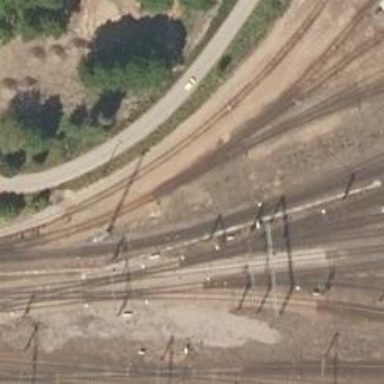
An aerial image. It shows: Rail yard with electrified contact lines for the railway.